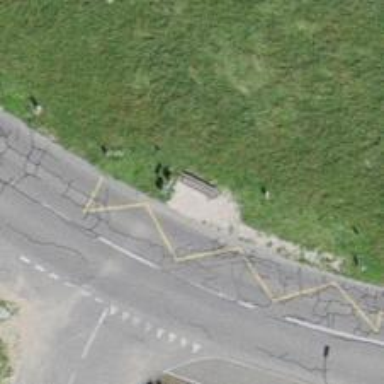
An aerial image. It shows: Bus stop with platform for public transport.